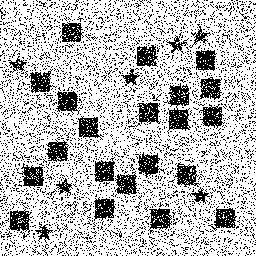
Squares: 21
Triangles: 0
Stars: 7
Total shapes: 28